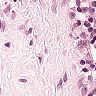
Metastatic tissue present: no